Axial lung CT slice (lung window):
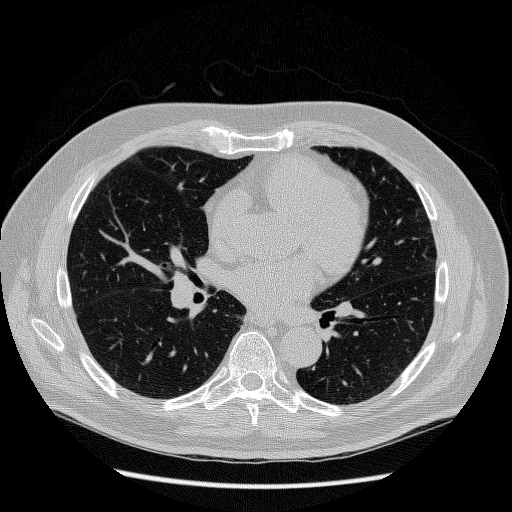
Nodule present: no